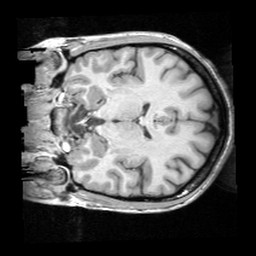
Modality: T1w
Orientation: coronal
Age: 25
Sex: female
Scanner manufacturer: siemens
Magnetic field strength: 3 T
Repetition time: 1.62 s
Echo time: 0.003 s